Question: I have rails 4.2.6 installed, I have been getting json for every posts on index, below html display.. it's been on every project I do.. I do not know what to do.. please help me.. Thanks.

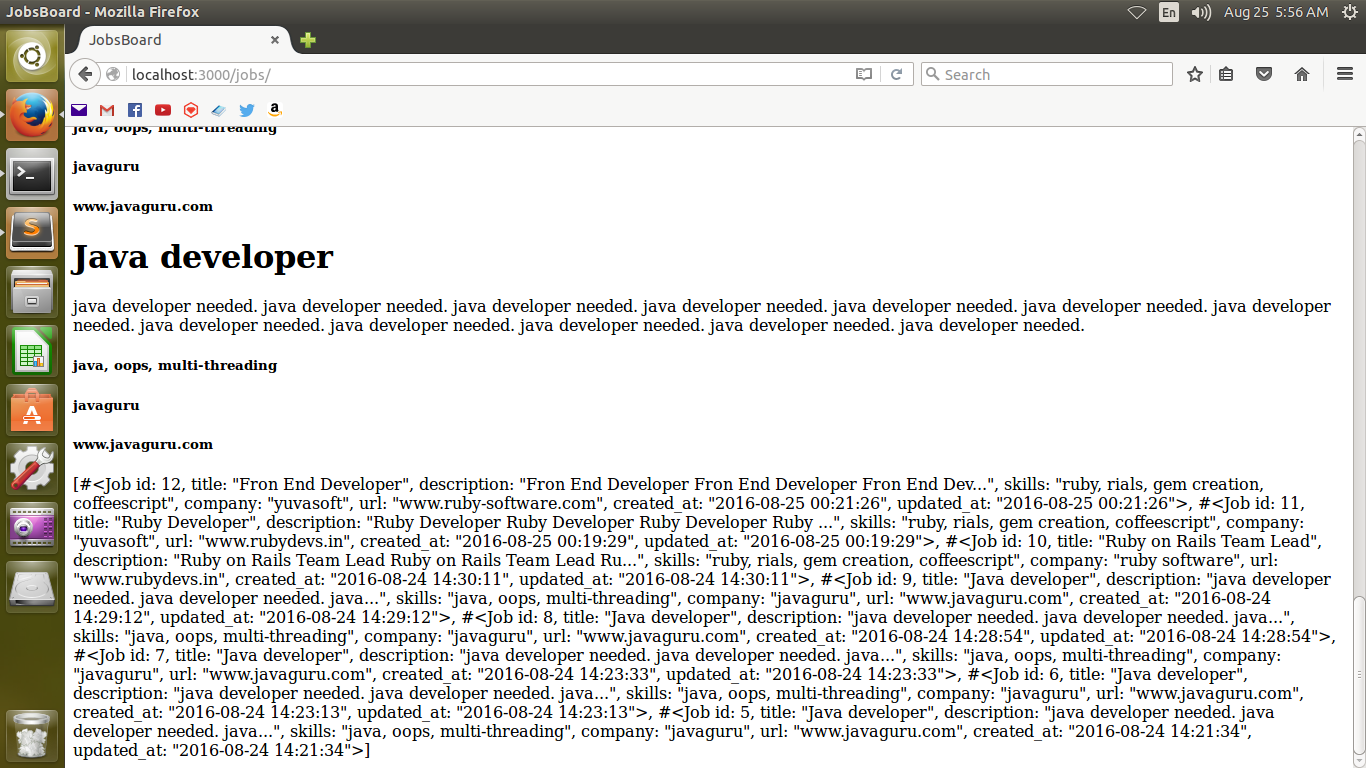
Answer: Its not actually 'json', its the 'jobs' array which you're looping through in your 'index.html.erb'. You must have something similar in your template.
'''
<%= @jobs.each do |job| %> <!-- Note '=' after <% -->
<!-- display fields -->
<% end %>
'''
In 'erb', everything between '<%=... %>' is evaluated and displayed as 'html' while the code inside '<% ... %>' is just evaluated. Since you have '<%= @jobs...%>', '@jobs' array is displayed once the loop gets over. To fix this, just remove the "=" in the beginning of your loop.
'''
<% @jobs.each do |job| %> <!-- this time we're just looping @jobs, not displaying it -->
<!-- display fields -->
<% end %>
'''